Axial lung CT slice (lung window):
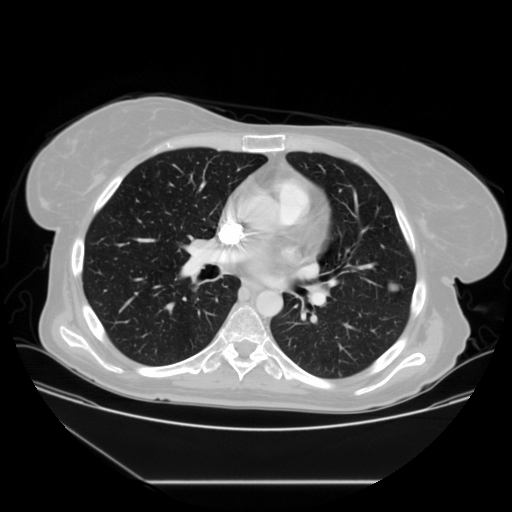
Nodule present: yes
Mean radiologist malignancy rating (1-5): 3